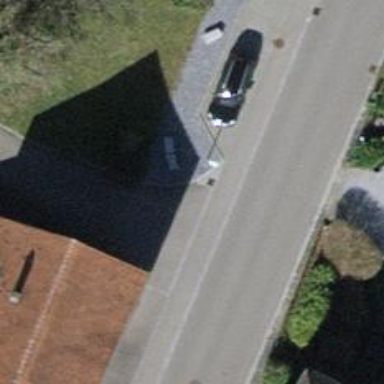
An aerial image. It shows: Smooth asphalt road in residential area.